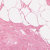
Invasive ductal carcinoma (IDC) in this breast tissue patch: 0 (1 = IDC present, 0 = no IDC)